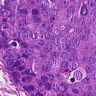
Metastatic tissue present: yes